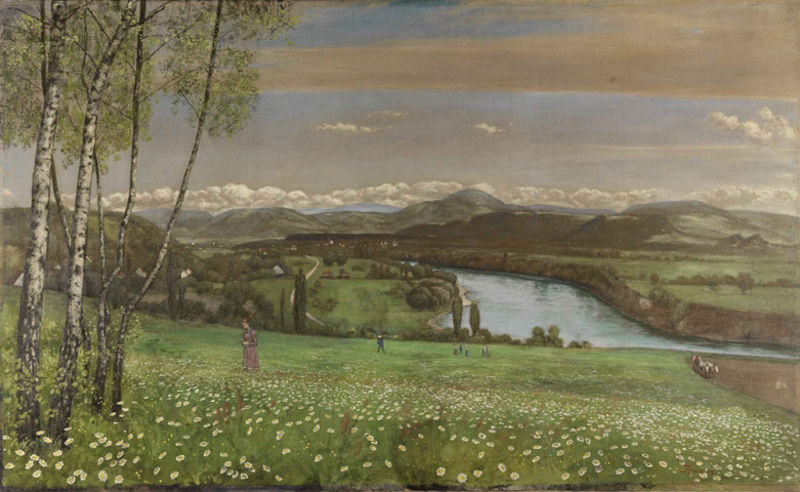
Titel: Das Rheintal bei Säckingen
Künstler: Hans Thoma
Standort: Karlsruhe
Institution: Staatliche Kunsthalle Karlsruhe
Schlagwörter: baum, berg, blau, blätter, felsen, gemälde, himmel, mann, wasser, weiß, wolken, bäume, fluss, frauen, grün, impressionismus, landschaft, menschen, mädchen, see, stadt, ufer, ausschnitt, blume, blumen, braun, frau, schwarz, straße, ausblick, blüten, gras, rasen, rot, weg, wiese, wolke, leute, malerei, bild, bach, birke, birken, feld, felder, ferne, gräser, horizont, häuser, hügel, natur, pappel, pappeln, weite, büsche, wege, wiesen, familie, personen, tal, wald, bauern, karren, kinder, pferd, pferde, zypressen, pflücken, sommer, ort, perspektive, acker, russland, berge, gebirge, hang, modern, dorf, lila, weis, ausflug, idylle, damm, wagen, strom, querformat, freizeit, blumenwiese, frühling, abendstimmung, bauer, eld, eindruck, straßen, spaziergang, sonntag, kiefer, ländlich, romantisch, lanschaft, thoma, rinde, laubbäume, rötlich, reflektion, aussen, spaziergänger, wiesenblumen, gänseblümchen, schafe, pflug, pflügen, familien, ladschaft, fau, pfade, hecken, kraftwerk, wies, baume, überblick, lieblich, margeriten, margaritten, landshcaft, gänseblumen, margariten, ausflügler, ländliche szene, spatzieren, frühöing, magariten, röltölich, #häuser, rasden, ppelandschaft, fekder, baum#birke